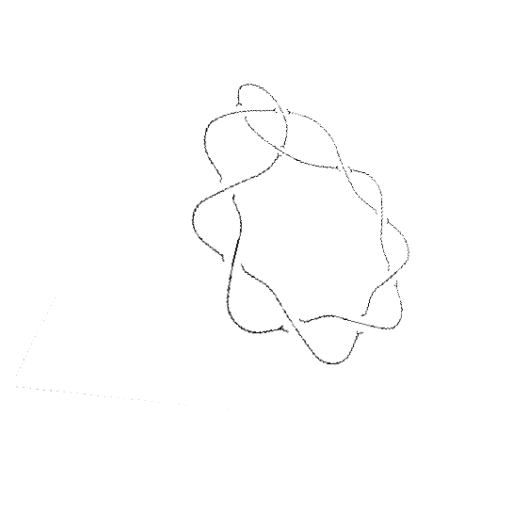
Crossing number: 10